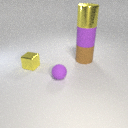
large brown rubber cylinder below large purple rubber cylinder